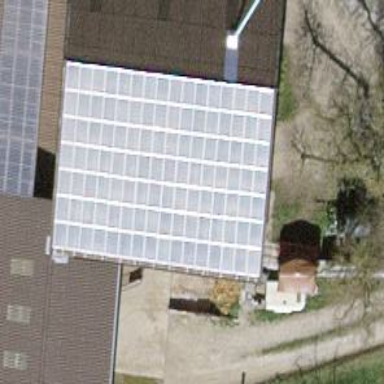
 consisting of solar photovoltaic panels."